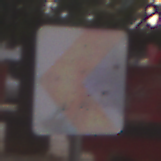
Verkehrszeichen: RichtungstafelnInKurvenKleinRechts
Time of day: MorningAfternoon
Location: Outdoor (Urban)
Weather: Clear
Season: NotSpecified
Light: Natural